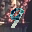
Label: 9